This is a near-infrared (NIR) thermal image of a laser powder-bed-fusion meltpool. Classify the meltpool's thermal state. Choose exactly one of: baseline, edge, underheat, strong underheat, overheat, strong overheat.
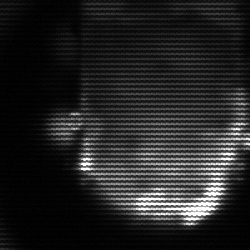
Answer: baseline